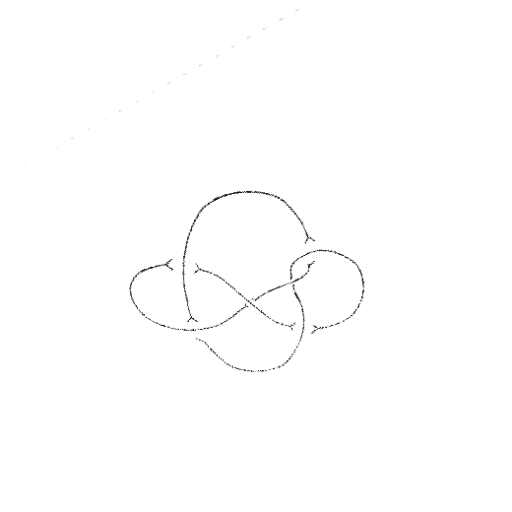
Crossing number: 6